Field crop: tomato
Growth stage: 1
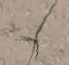
Species: cyperus